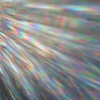
Label: sunburn